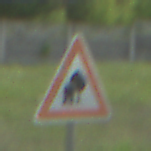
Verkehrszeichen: UnzureichendesLichtraumprofil
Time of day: MorningAfternoon
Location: Outdoor (Nature)
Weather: PartlyCloudy
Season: NotSpecified
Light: Natural